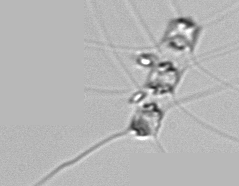
Label: Chaetoceros_didymus_TAG_external_flagellate